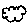
Label: cloud